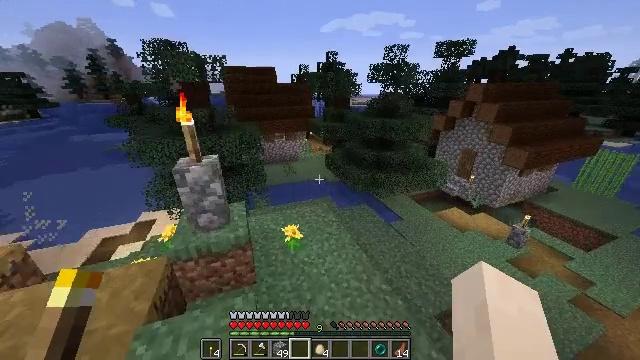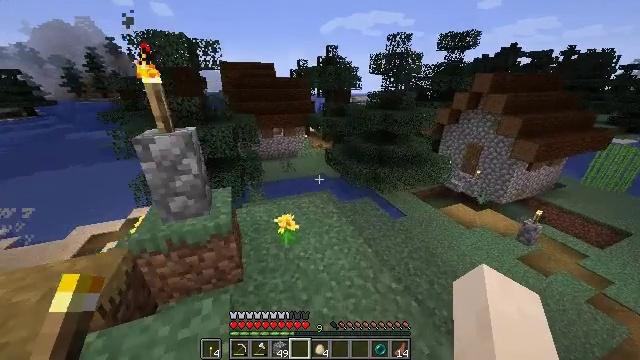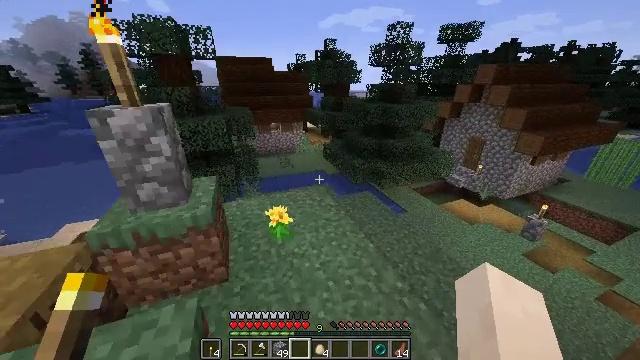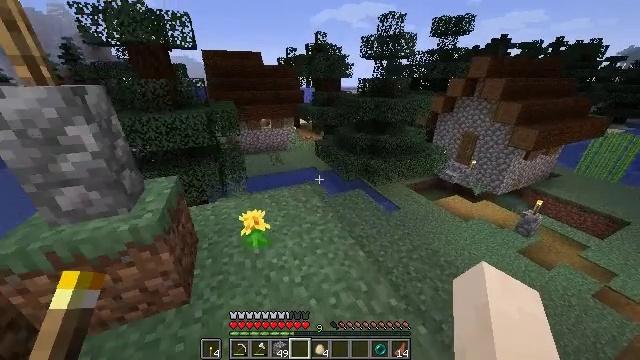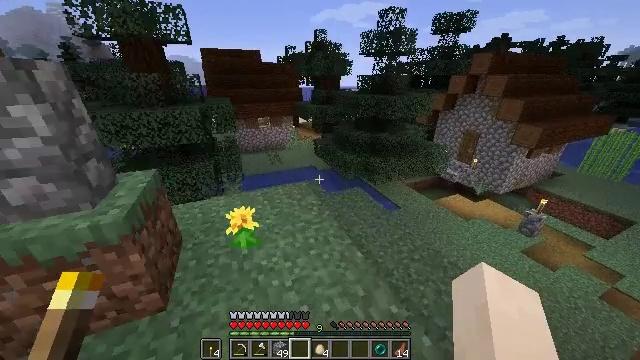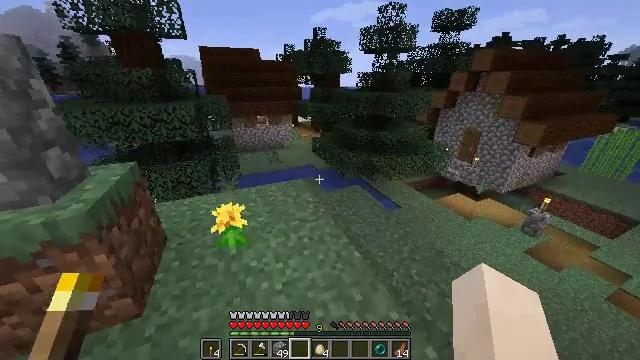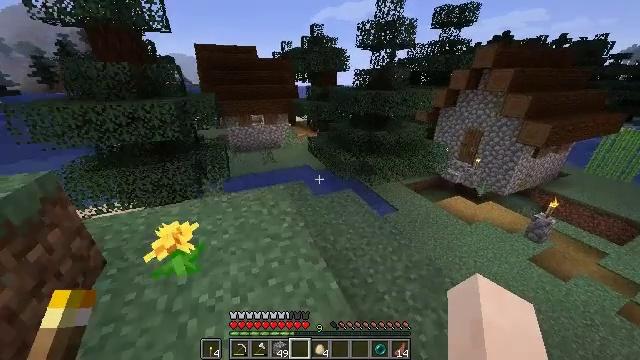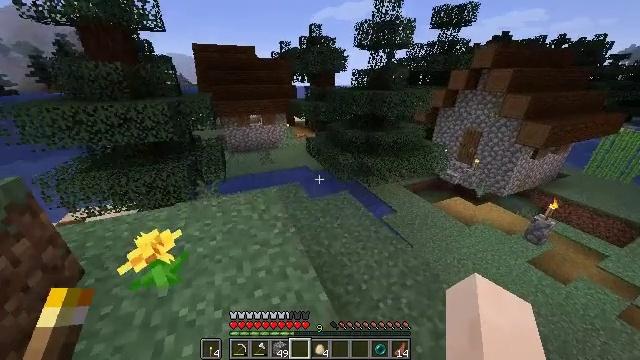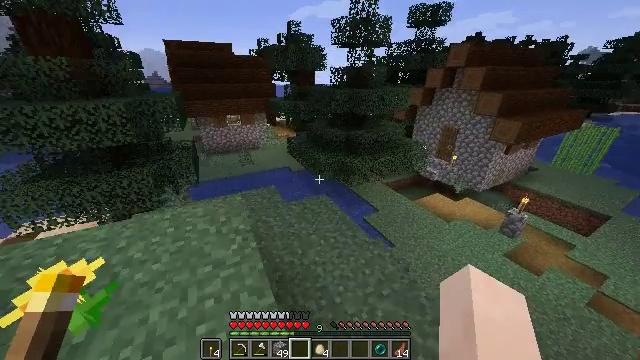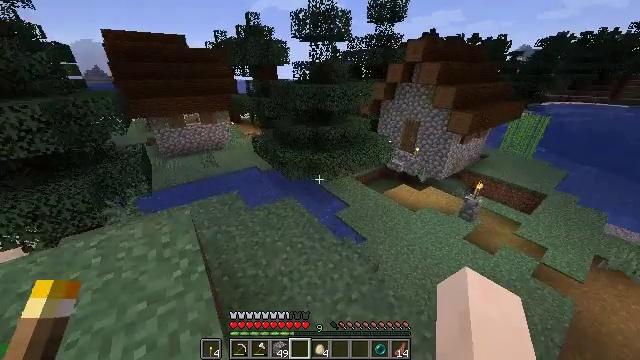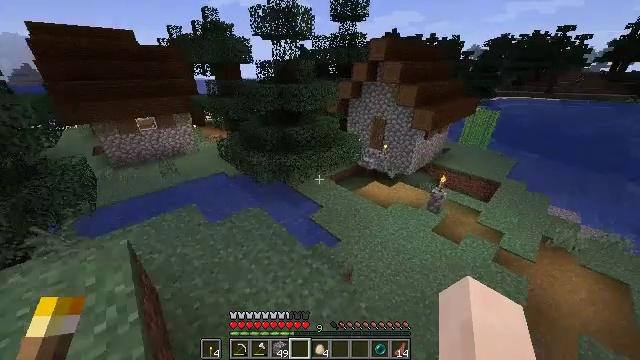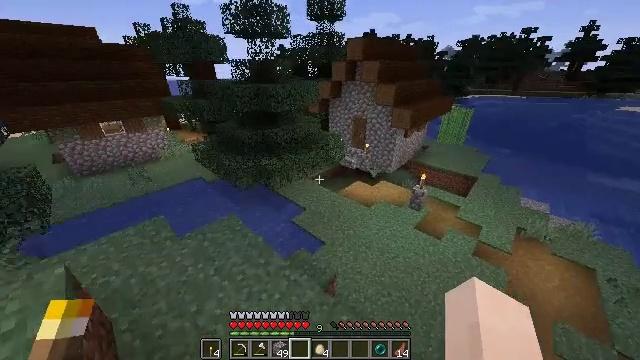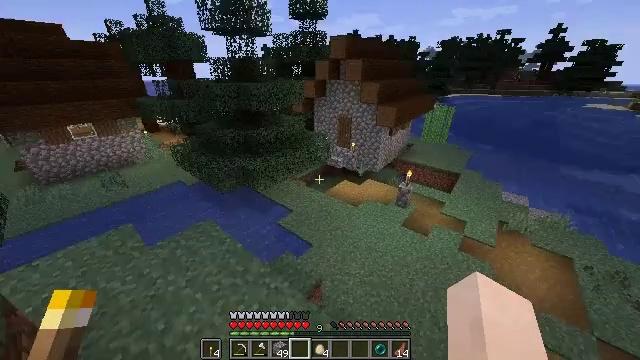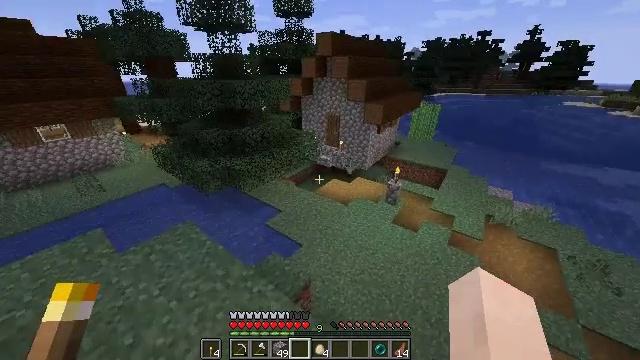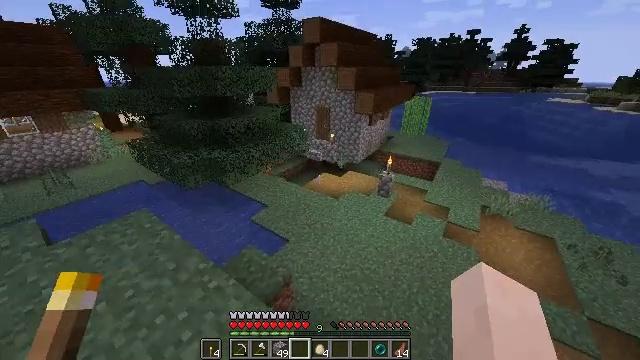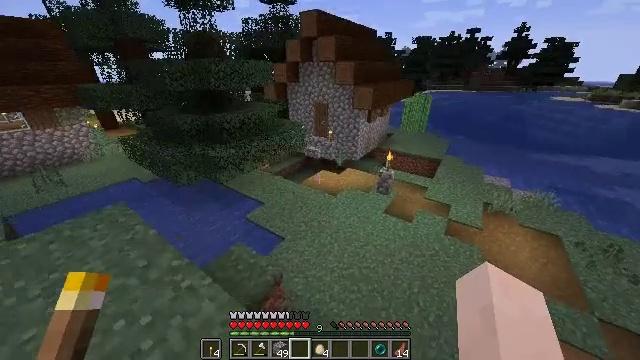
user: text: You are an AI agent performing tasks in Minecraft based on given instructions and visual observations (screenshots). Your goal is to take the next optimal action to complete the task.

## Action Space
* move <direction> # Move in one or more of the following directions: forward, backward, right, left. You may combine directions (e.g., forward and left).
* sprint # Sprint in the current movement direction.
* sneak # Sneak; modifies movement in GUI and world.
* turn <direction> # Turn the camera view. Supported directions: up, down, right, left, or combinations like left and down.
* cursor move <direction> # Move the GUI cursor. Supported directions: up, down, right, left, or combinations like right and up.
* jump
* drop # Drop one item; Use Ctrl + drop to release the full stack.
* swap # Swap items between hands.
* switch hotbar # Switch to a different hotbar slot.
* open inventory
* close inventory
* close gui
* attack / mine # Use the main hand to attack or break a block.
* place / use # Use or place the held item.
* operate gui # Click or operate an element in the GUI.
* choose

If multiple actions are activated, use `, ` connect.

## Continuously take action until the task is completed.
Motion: motion action
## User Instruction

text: Remove the grass path from the ground.
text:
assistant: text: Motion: move forward and move right, sprint
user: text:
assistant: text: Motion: move forward and move right, sprint
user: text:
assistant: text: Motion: move forward and move right, sprint, turn right
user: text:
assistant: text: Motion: move forward and move right, sprint
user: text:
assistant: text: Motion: move forward and move right, sprint
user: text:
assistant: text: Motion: move forward and move right, sprint
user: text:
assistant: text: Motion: move forward and move right, sprint
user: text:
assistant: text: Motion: move forward and move right, sprint, turn right
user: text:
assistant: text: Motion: move forward and move right, sprint, turn right
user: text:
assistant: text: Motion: move forward and move right, sprint, turn right
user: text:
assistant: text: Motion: move forward and move right, sprint, turn right
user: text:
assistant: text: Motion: move forward and move right, sprint, turn right
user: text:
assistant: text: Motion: move forward and move right, sprint, turn right
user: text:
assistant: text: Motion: move forward and move right, sprint, turn right
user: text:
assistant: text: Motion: move forward and move right, sprint
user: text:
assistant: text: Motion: move forward, sprint
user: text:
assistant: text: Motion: move forward, sprint
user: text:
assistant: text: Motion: move forward, sprint
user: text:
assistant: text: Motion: move forward, sprint
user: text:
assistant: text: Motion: move forward, sprint
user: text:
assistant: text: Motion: move forward, sprint
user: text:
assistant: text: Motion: move forward, sprint
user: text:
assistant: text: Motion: move forward, sprint
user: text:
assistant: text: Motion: move forward, sprint
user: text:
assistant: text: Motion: move forward, sprint
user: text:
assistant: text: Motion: move forward, sprint
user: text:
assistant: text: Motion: move forward, sprint
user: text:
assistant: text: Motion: move forward, sprint
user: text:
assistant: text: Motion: move forward, sprint
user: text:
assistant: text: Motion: move forward, sprint